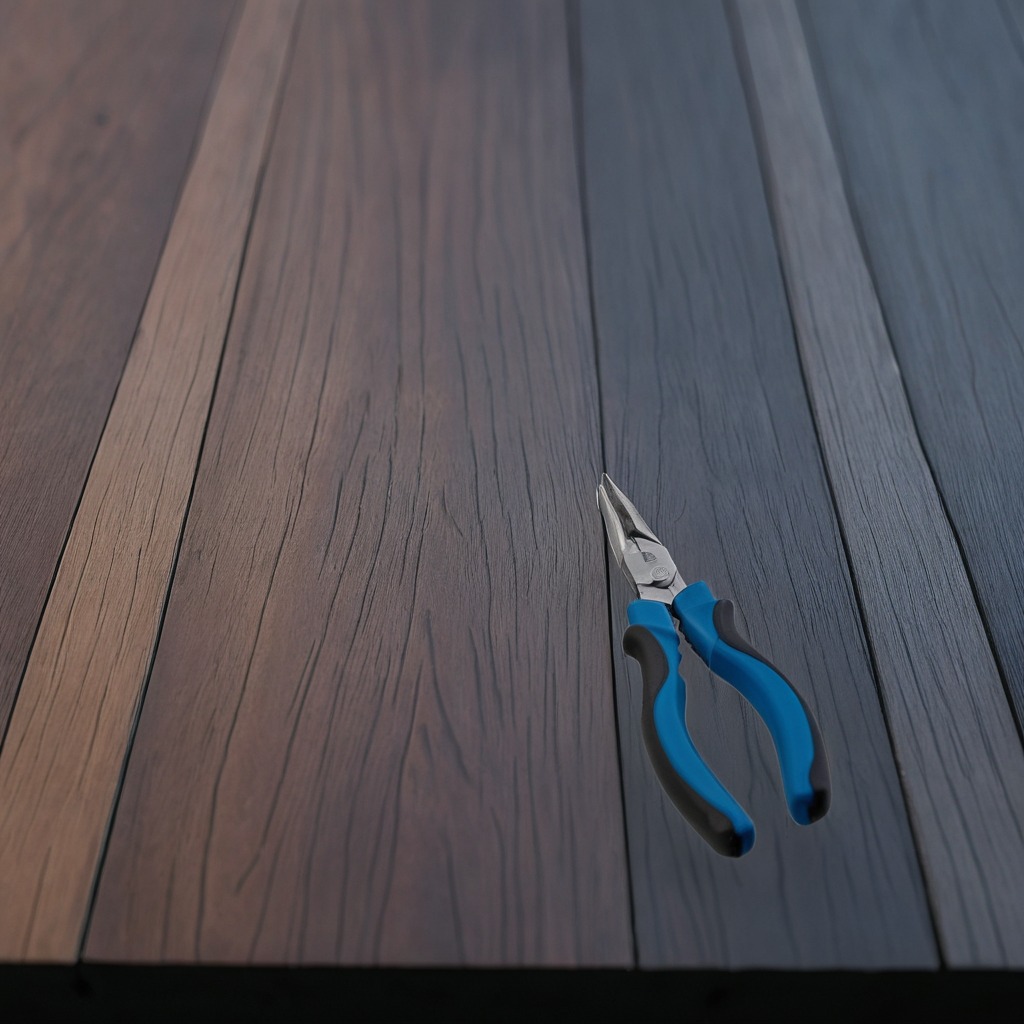
A plier is lying on the table.